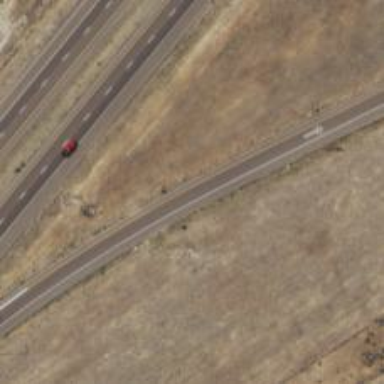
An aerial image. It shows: Trunk link highway.